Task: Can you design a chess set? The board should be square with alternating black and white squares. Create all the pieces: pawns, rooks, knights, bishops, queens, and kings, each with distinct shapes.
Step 475:
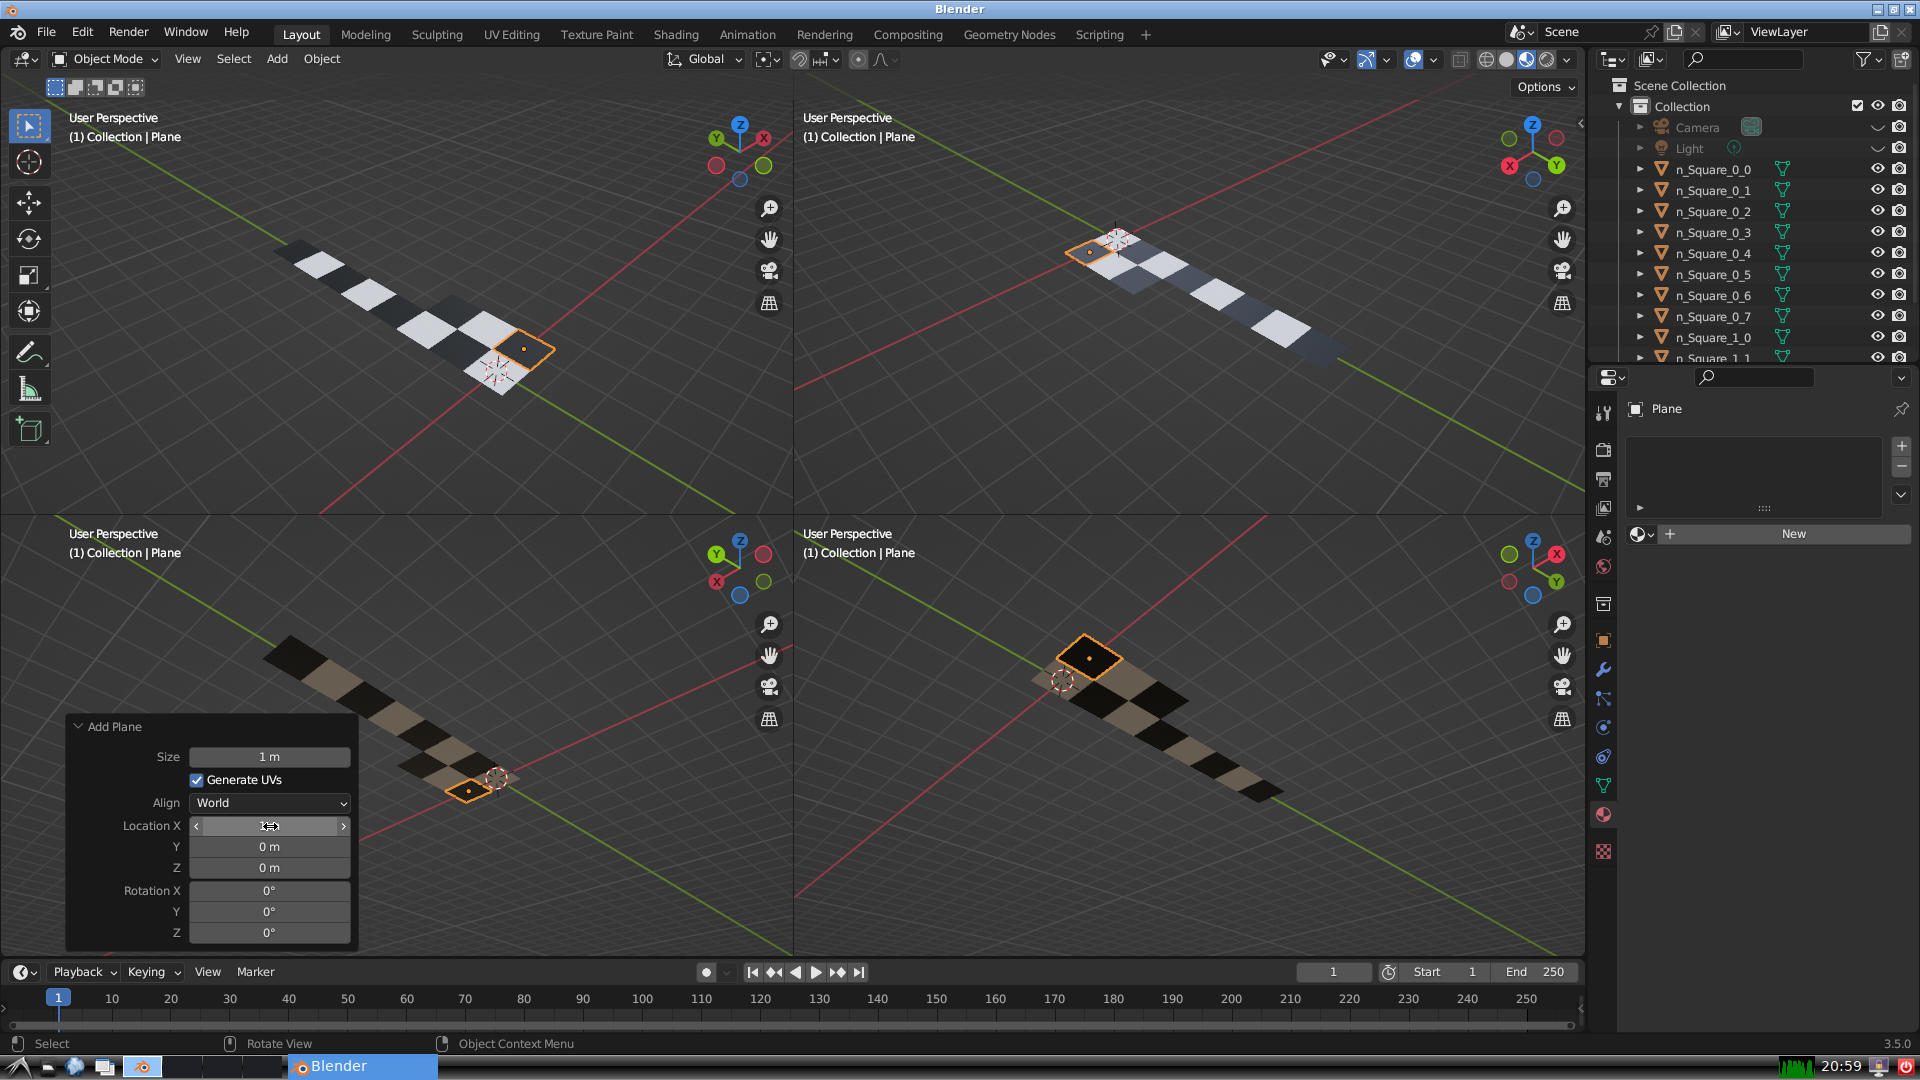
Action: {"mouse_move": [270, 846]}